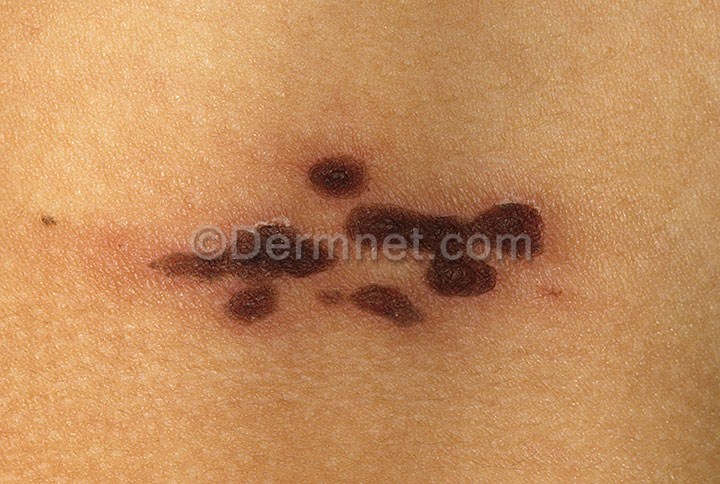
Disease: Warts Molluscum and other Viral Infections